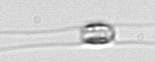
Label: Chaetoceros_similis